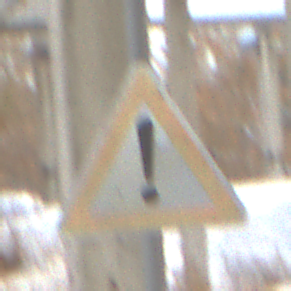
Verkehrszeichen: Gefahrenstelle
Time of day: MorningAfternoon
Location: Roofed (Suburban)
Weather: PartlyCloudy
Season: Winter
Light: Natural